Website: apple
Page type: account-selection
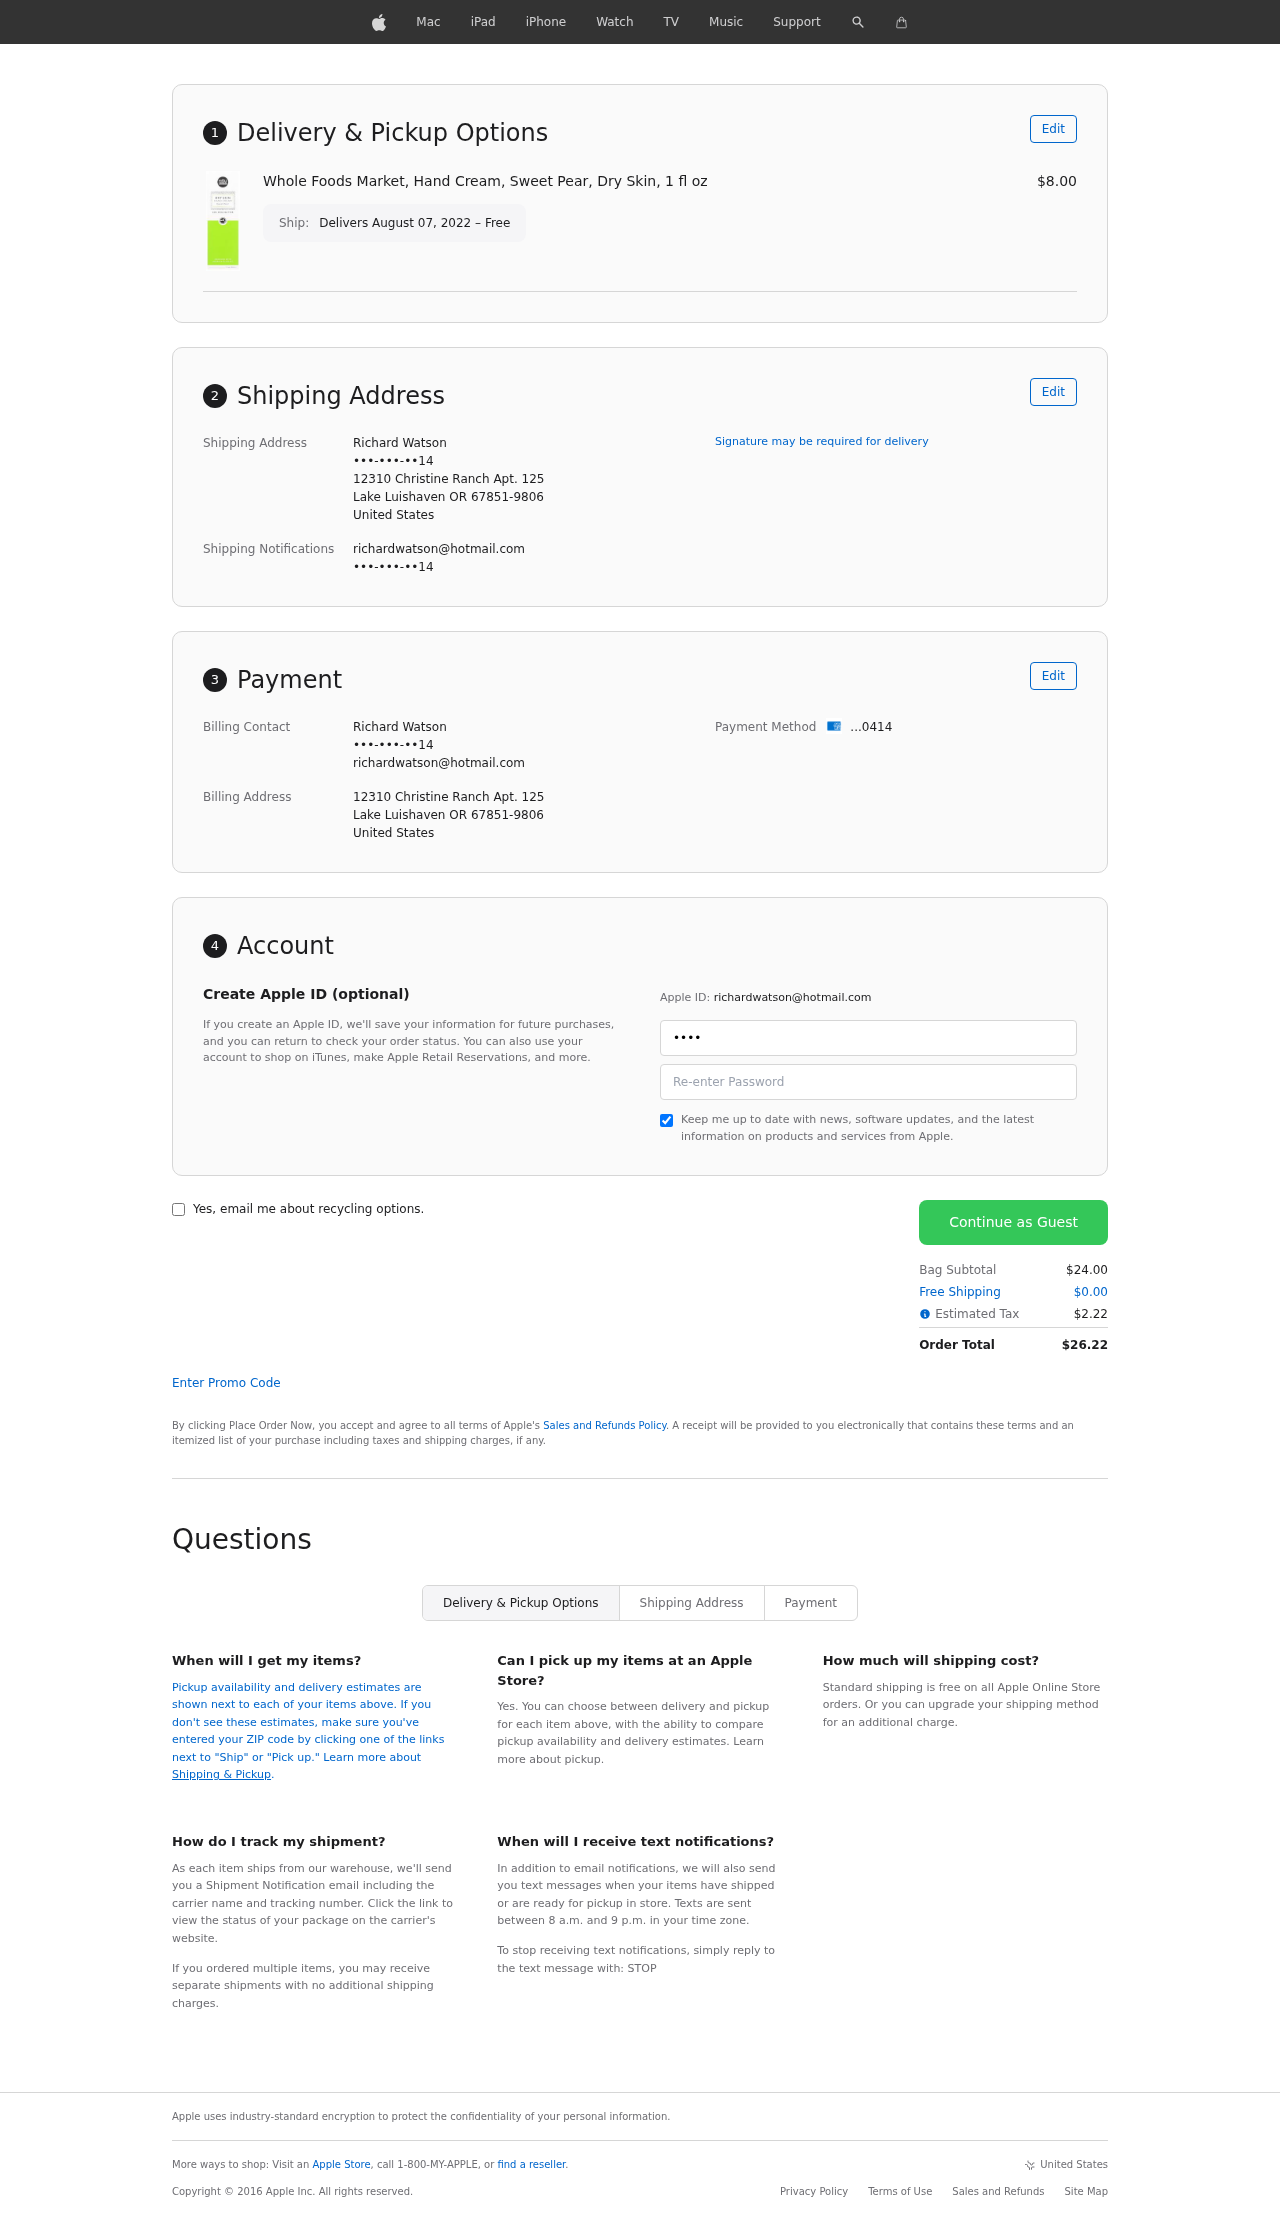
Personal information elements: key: PII_CARD_LAST4
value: ...0414
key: PII_CITY
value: Lake Luishaven
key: PII_COUNTRY
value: United States
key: PII_EMAIL
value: richardwatson@hotmail.com
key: PII_FULLNAME
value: Richard Watson
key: PII_PHONE
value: •••-•••-••14
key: PII_POSTCODE_FULL
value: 67851-9806
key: PII_POSTCODE_FULL
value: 67851
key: PII_STATE_ABBR
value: OR
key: PII_STREET
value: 12310 Christine Ranch Apt. 125
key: PII_PHONE2
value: •••-•••-••14
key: PII_FIRSTNAME
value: Richard
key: PII_LASTNAME
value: Watson
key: PII_FULLNAME2
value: Richard Watson
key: PII_FULLNAME3
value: Richard Watson
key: PII_FIRSTNAME2
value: Richard
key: PII_FIRSTNAME3
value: Richard
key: PII_LASTNAME2
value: Watson
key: PII_LASTNAME3
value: Watson
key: PII_FIRSTNAME_DERIVED
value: Richard
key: PII_LASTNAME_DERIVED
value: Watson
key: PII_FULLNAME_DERIVED
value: Richard Watson
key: PII_NAME_FULL_DERIVED
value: Richard Watson
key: PII_PHONE3
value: •••-•••-••14
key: PII_EMAIL2
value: richardwatson@hotmail.com
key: PII_EMAIL3
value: richardwatson@hotmail.com
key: PII_POSTCODE
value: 67851
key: PII_POSTCODE_EXT
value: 9806
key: PII_POSTCODE_NUMERIC
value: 67851
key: PII_POSTCODE_EXT_NUMERIC
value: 9806
Product elements: key: PRODUCT1_NAME
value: Whole Foods Market, Hand Cream, Sweet Pear, Dry Skin, 1 fl oz
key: PRODUCT1_PRICE
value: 8
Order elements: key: ORDER_DELIVERY_DATE
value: Delivers August 07, 2022 – Free
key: ORDER_SUBTOTAL
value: $24.00
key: ORDER_SHIPPING_COST
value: $0.00
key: ORDER_TAX
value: $2.22
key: ORDER_TOTAL
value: $26.22